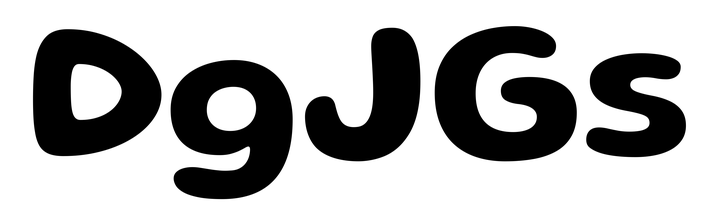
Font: Gluten_SemiBold